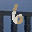
Label: 6